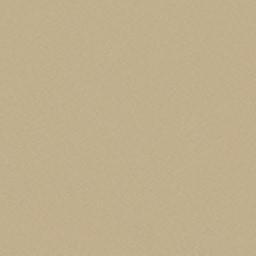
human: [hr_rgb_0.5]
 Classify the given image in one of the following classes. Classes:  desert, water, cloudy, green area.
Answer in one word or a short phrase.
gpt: desert